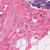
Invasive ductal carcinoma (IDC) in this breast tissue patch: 0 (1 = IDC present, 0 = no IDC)